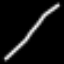
Label: octagon